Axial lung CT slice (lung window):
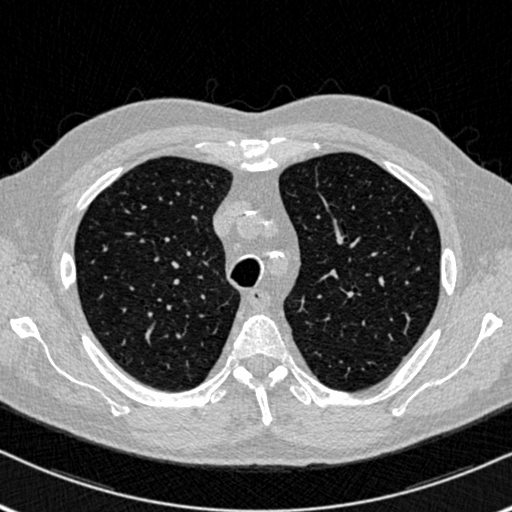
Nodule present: no